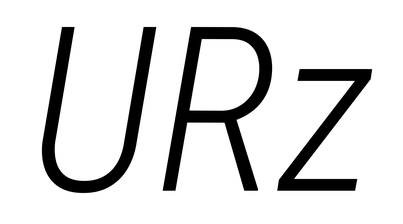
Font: Roboto-Italic_Condensed_Light_Italic